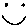
Label: smiley face